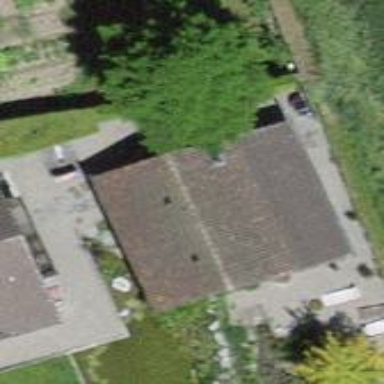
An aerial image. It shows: Barn.